九年级 · 解析几何
如图, 点 $A 、 B$ 是 $\odot O$ 上两点, $A B=10$, 点 $P$ 是 $\odot O$ 上的动点 ( $P$ 与 $A 、 B$ 不重合),连接 $A P 、 P B$, 过点 $O$ 分别作 $O E \perp A P$ 交 $A P$ 于点 $E, O F \perp P B$ 交 $P B$ 于点 $F$, 则 $E F$等于 ( )

       （第 8 题）

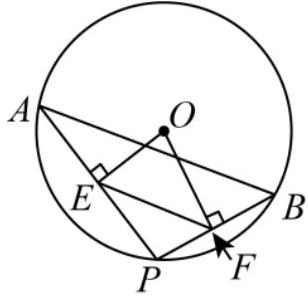
A. 2
       B. 3
       C. 5
       D. 6

答案: C
解析: 先根据垂径定理得出 $A E=P E, P F=B F$, 故可得出 $E F$ 是 $\triangle A P B$ 的中位线, 再根据中位线定理即可得出结论.

【详解】解: $\because O E \perp A P$ 于 $E, O F \perp P B$ 于 $F, A B=10$,

$\therefore A E=P E, P F=B F$,

$\therefore E F$ 是 $\triangle A P B$ 的中位线,

$\therefore E F=\frac{1}{2} A B=\frac{1}{2} \times 10=5$.

故选: C.

【点睛】本题考查的是垂径定理, 中位线定理, 熟知垂直于弦的直径平分弦是解答此题的关键.